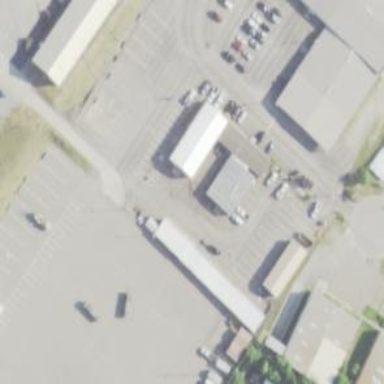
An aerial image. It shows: Parking area.